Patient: sex F, age 68
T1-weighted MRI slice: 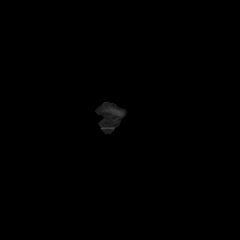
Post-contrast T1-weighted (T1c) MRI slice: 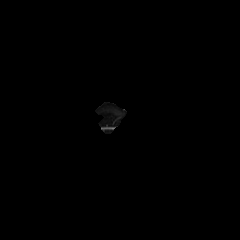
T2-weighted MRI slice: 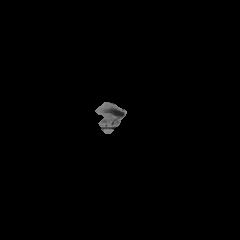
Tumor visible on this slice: no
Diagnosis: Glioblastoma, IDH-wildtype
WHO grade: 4